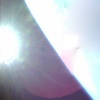
Label: sunburn